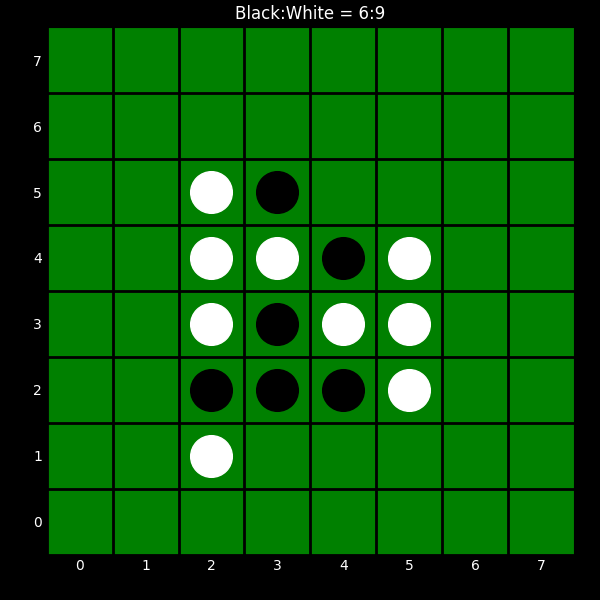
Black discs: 6
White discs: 9